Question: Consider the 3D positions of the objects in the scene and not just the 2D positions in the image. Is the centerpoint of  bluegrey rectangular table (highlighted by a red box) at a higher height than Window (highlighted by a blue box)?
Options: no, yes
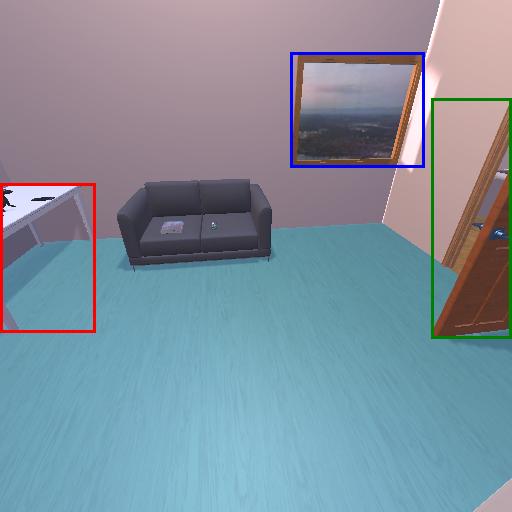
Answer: no